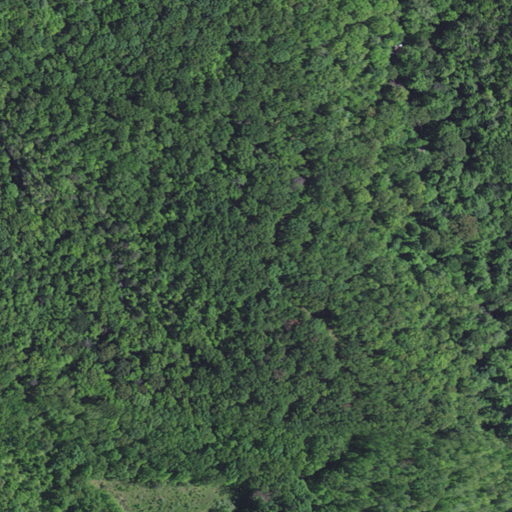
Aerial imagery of ridge(s) in Kentucky named Tarr Ridge containing deciduous forest, mixed forest, and open development